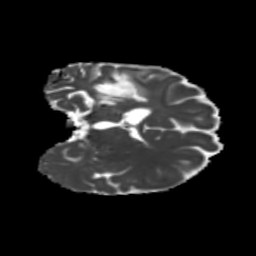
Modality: MD
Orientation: coronal
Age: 42
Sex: male
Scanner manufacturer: siemens
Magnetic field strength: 3 T
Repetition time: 5.25 s
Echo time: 0.08 s